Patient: sex F, age 31
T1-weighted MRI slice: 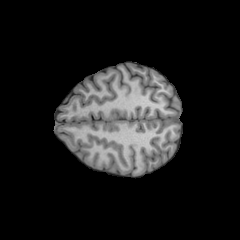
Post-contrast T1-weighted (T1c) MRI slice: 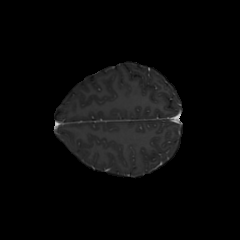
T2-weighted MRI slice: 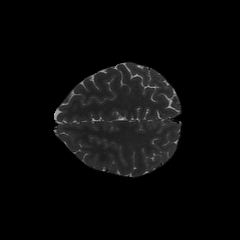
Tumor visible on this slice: no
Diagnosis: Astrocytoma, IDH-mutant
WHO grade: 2